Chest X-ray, PA view. Patient: 38 years old, sex M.
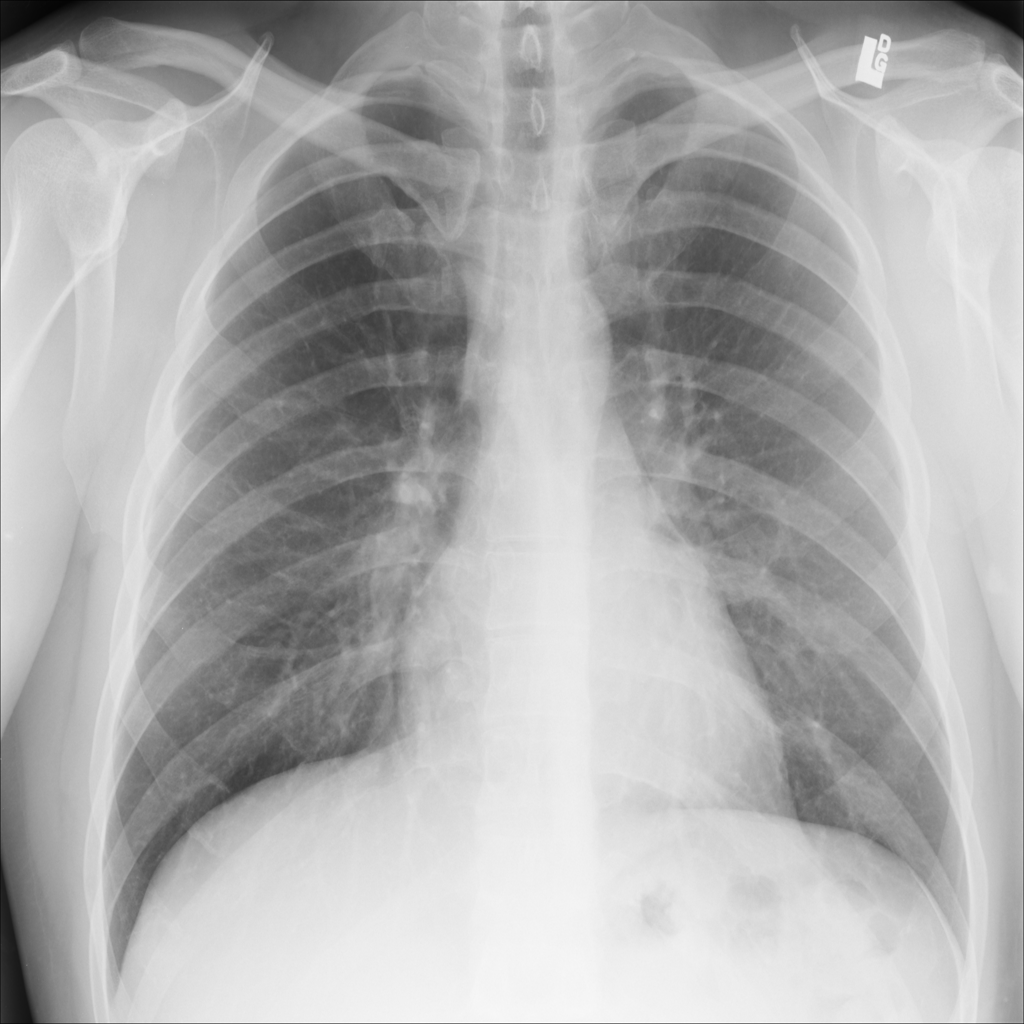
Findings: No Finding